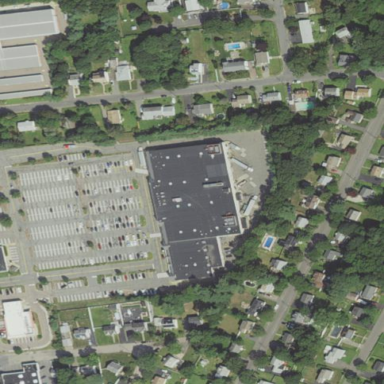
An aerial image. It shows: Part of building that houses supermarket.